Question: I have an upload file button.

: 'onclick="getFile()"'
So the 'getFile()' function will be call when the btn is clicked.
---
# HTML
'''
<center>
<form action="#type your action here" method="POST" enctype="multipart/form-data" name="myForm">
<div id="yourBtn" onclick="getFile()">click to upload a file</div>
<div style='height: 0px;width: 0px; overflow:hidden;'>
<input id="upfile" type="file" value="upload" onchange="sub(this)" />
</div>
</form>
</center>
'''
---
# CSS
'''
#yourBtn {
position: relative;
top: 150px;
font-family: calibri;
width: 150px;
padding: 10px;
-webkit-border-radius: 5px;
-moz-border-radius: 5px;
border: 1px dashed #BBB;
text-align: center;
background-color: #DDD;
cursor:pointer;
}
'''
---
# JS
'''
$(window).load( function () {
// executes when complete page is fully loaded, including all frames, objects and images
function getFile() {
document.getElementById("upfile").click();
}
function sub(obj) {
var file = obj.value;
var fileName = file.split("\");
document.getElementById("yourBtn").innerHTML = fileName[fileName.length - 1];
document.myForm.submit();
event.preventDefault();
}
});
'''
---
I've tried placing all my JS code within the '$(window).load( function (){});'
I kept getting error on my console say 'Uncaught ReferenceError: getFile is not defined'
Why is that, and how do I fix it?
If you need, I've put together <URL>.
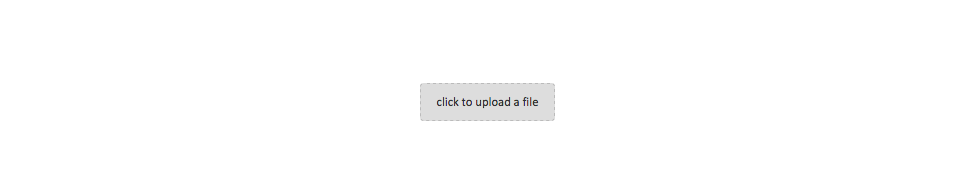
Answer: Functions you call from 'onXyz' attribute-style handlers must be globals, but your 'getFile' function isn't global, it's only accessible from within your 'load' callback. (This is good. Globals are a Bad Thing.)
Your best bet is to hook up the handler from within 'load' (and the same for 'sub'):
'''
<div id="yourBtn">click to upload a file</div>
<!-- ... -->
<input id="upfile" type="file" value="upload" />
'''
Then:
'''
$(window).load( function () {
$("#yourBtn").on("click", getFile);
$("#upfile").on("change", sub);
// ...
});
'''
---
Off-topic, but you might also consider using something other than '$(window).load(...)', which happens late in the page loading process. If you control where your 'script' tags go, just put your 'script' tag at the very end of the file, just before the closing '</body>' tag, and change
'''
$(window).load(function() {
// ...
});
'''
to
'''
(function() {
// ...
})();
'''
If you don't control where your 'script' tag goes, then a second-best solution is to use jQuery's 'ready' callback:
'''
$(function() {
// ...
});
'''